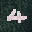
Label: 4